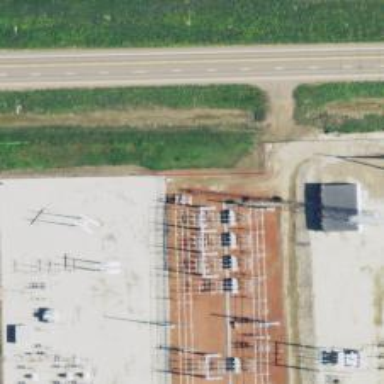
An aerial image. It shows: Switch for power supply.